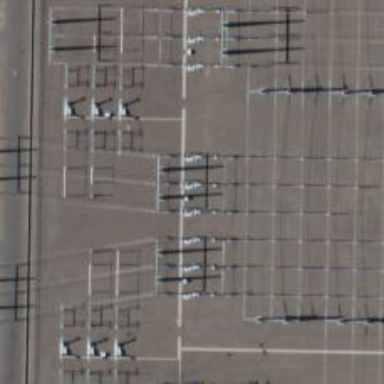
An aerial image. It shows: Switch for power supply.